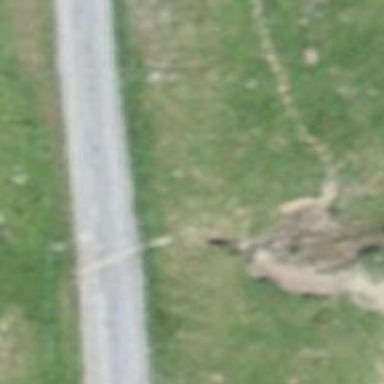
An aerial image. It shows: Culvert tunnel.